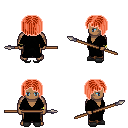
a pixel art fantasy rpg character, male body template, human, dark skin, black robe, robe skirt, red pageboy hairstyle, bracelets, gray slippers, spear, four views (front, back, left, right), 2x2 character sprite sheet, small pixel art, hard edges, no anti-aliasing